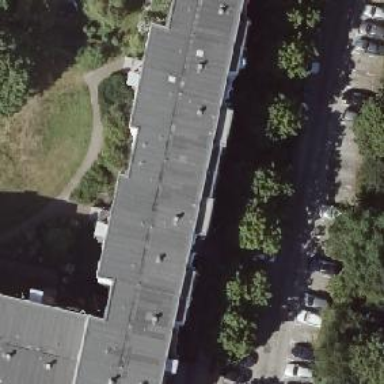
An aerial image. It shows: Flat-roofed apartment building.